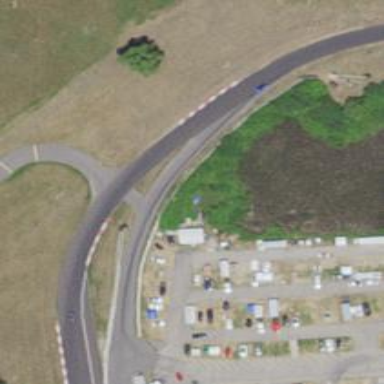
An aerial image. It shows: Motor sport raceway.